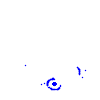
Particle: proton